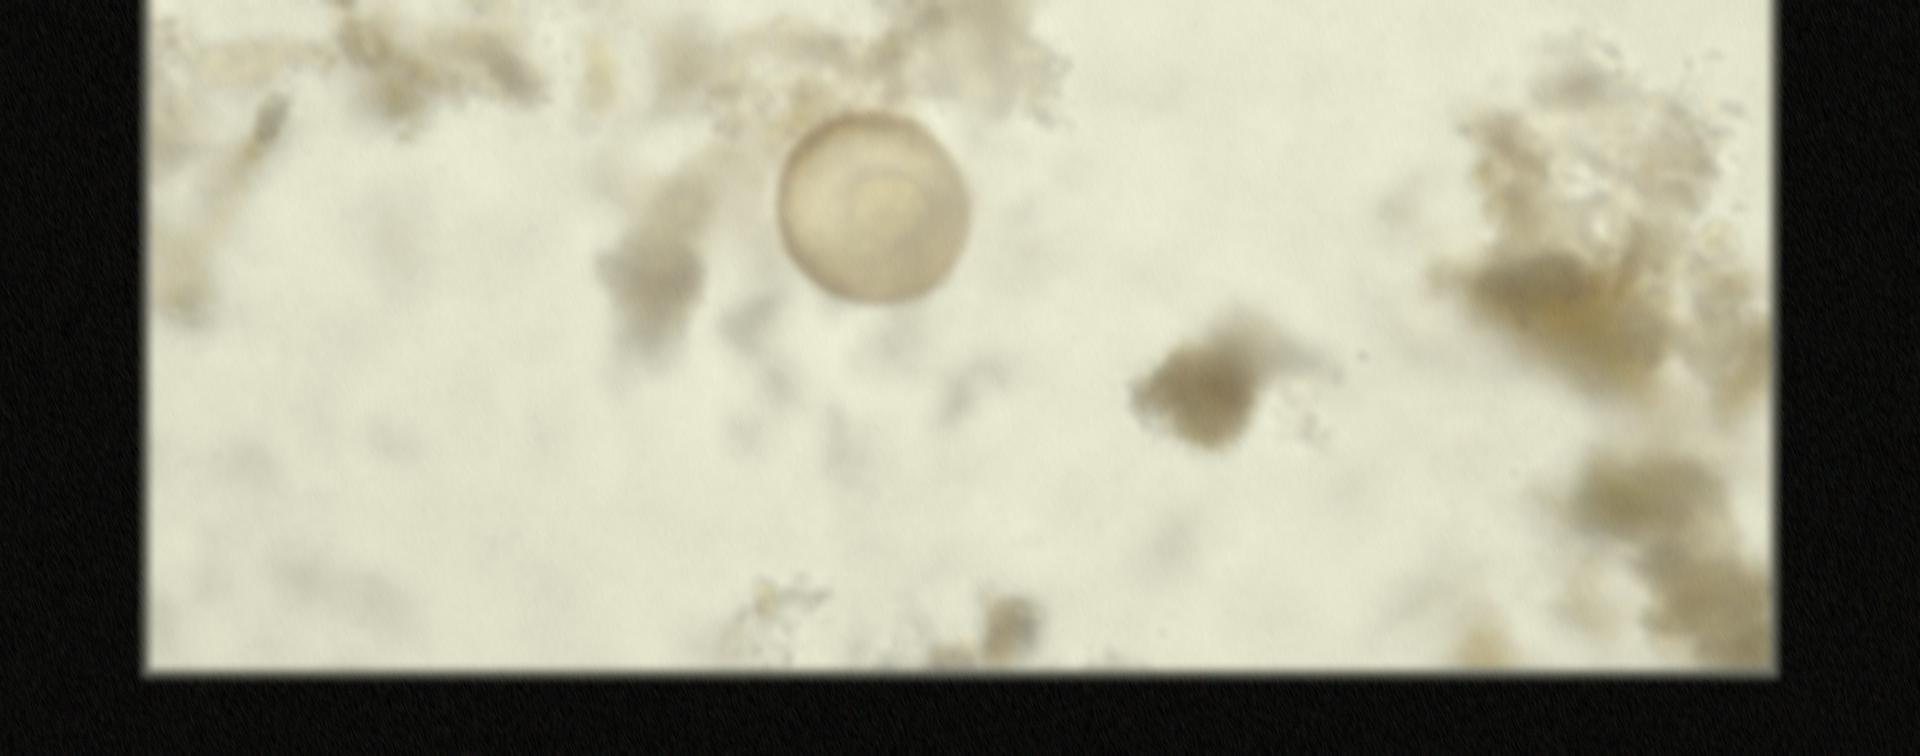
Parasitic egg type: Hymenolepis diminuta